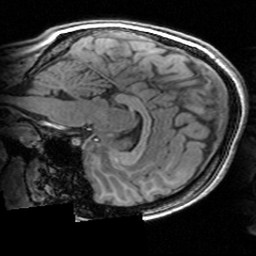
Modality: T1w
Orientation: sagittal
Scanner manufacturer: siemens
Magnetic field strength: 3 T
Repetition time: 1.63 s
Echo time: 0.00311 s